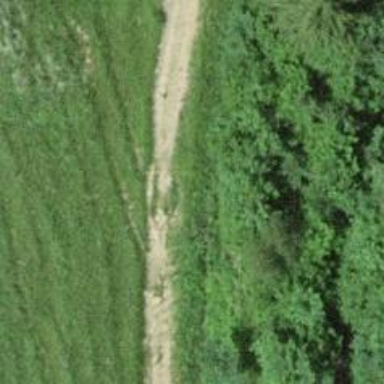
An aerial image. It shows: Ground path.